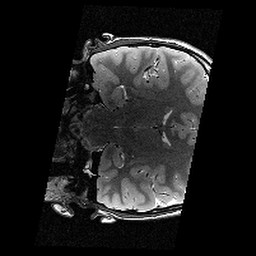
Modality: T2w
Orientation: coronal
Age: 12
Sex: male
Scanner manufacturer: siemens
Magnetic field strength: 3 T
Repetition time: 9.23 s
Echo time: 0.067 s